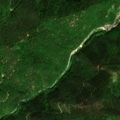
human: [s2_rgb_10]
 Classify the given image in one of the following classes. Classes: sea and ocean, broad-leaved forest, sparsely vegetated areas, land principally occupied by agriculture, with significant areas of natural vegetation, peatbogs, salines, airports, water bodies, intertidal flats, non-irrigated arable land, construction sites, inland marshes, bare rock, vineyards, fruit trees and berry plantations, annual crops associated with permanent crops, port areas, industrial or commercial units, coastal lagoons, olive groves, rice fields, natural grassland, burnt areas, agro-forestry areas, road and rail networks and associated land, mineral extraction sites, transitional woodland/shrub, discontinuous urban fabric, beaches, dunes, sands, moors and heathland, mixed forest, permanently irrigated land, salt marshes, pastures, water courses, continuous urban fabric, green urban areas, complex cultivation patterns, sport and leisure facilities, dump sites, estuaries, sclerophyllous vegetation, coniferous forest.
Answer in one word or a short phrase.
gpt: land principally occupied by agriculture, with significant areas of natural vegetation, coniferous forest, mixed forest